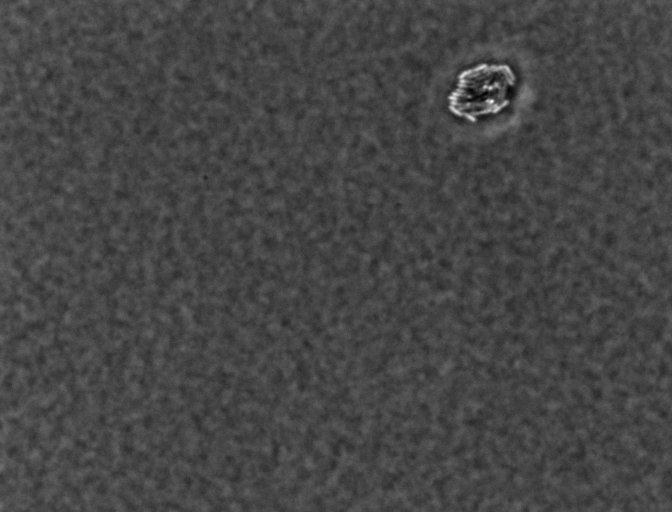
Escherichia coli 1612